Aerial crown-view tile of a tropical tree (Barro Colorado Island, Panama), acquired 20250818:
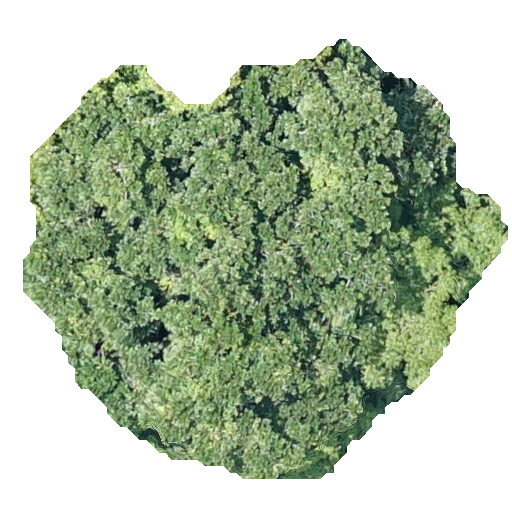
Species: Anacardium excelsum
GBIF accepted scientific name: Anacardium excelsum
Crown area: 212.989 m²